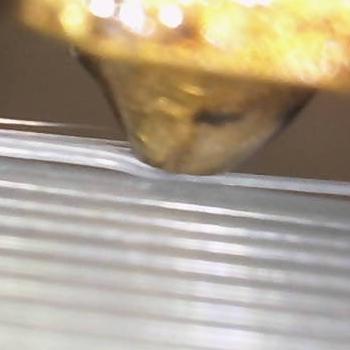
Flow rate: 42%